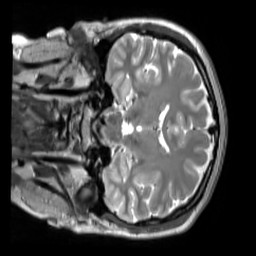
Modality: T2w
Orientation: coronal
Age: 26
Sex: female
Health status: ill
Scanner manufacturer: siemens
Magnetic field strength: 3 T
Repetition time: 2.8 s
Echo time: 0.326 s